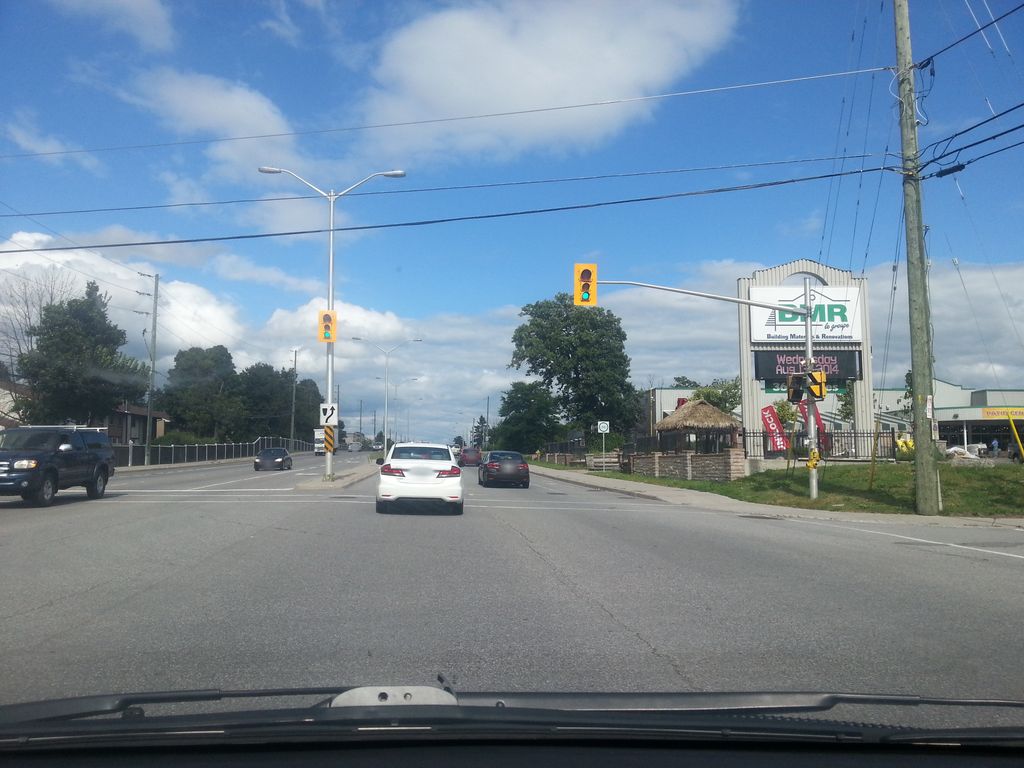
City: ottawa-gatineau